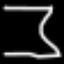
Label: hourglass